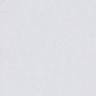
Metastatic tissue present: no